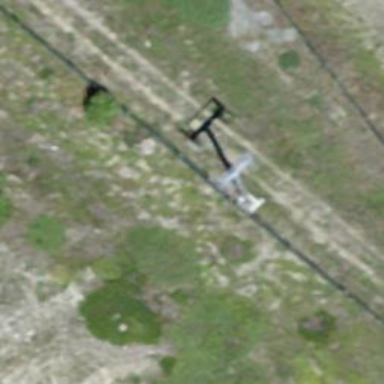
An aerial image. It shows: Pylon for aerialway.